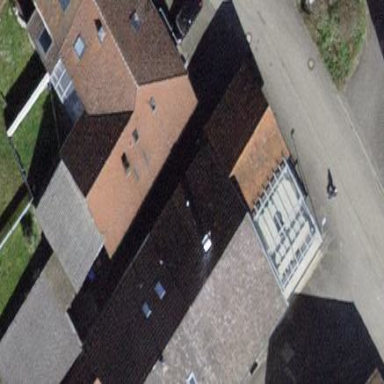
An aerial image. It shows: Terrace building.